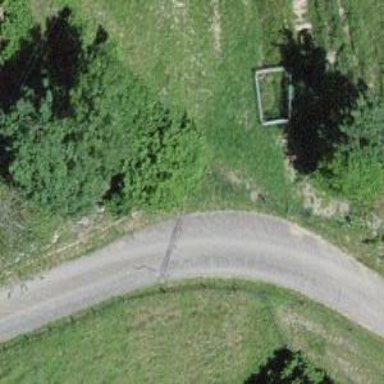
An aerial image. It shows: Red bench.